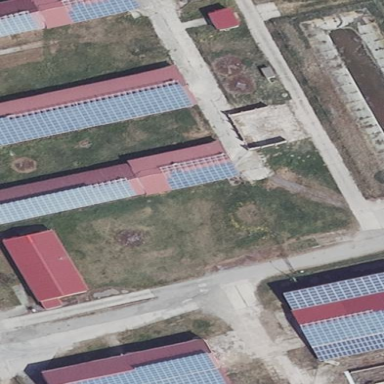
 hosting small solar photovoltaic panel generator."